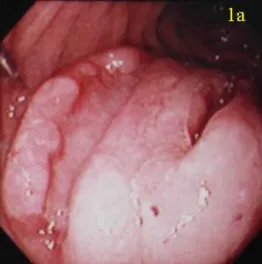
(a) Duodenoscopy showing a 3 x 3 cm protruding tumor with two ulcerations located opposite the ampulla of Vater in the second portion of the duodenum.
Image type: endoscopy (gi_endoscopy)